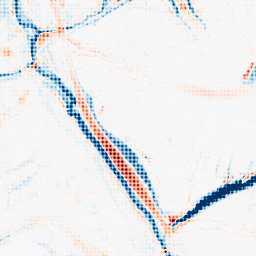
Category: morphological
Decomposition family: morphological
Decomposition parameters: operation: average
size: 10
Upsampling method: sinc_blackman
Upsampling parameters: scale: 8
kernel_size: 8
Upsampling scale: 8